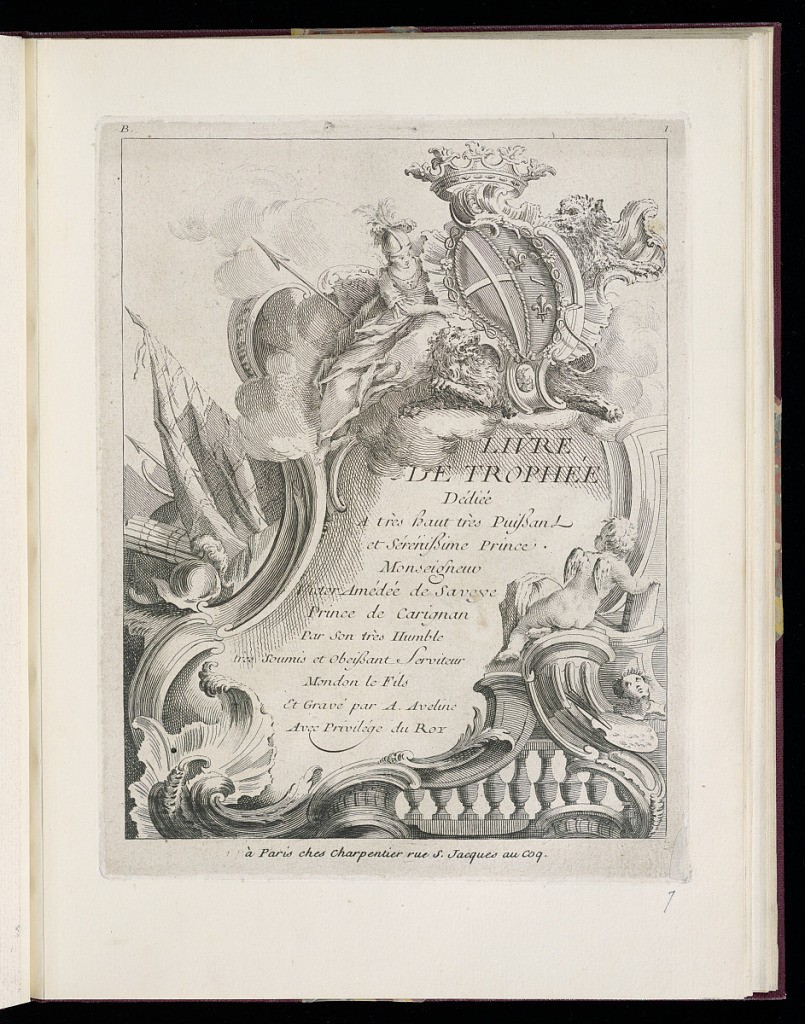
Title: Title Page
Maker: François-Thomas Mondon, French, 1709 – 1755
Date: after 1736
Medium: Etching on laid paper
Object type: Print
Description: Title page from a series of seven designs for trophies, rococo ornament and vignettes. The title is lettered in the center within a cartouche framed by c-scrolls, shell and acanthus motifs, a balustrade, fluting, with a winged putto holding a book, to the right and flags, spears, and a helmet to the left. Above a crowned coat of arms flanked by clouds, a female figure and two lions. The plate is numbered and the address is lettered below.